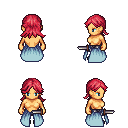
a pixel art fantasy rpg character, female body template, human, tanned skin, overskirt, metal pants, ruby red loose hair, black shoes, dagger, four views (front, back, left, right), 2x2 character sprite sheet, small pixel art, hard edges, no anti-aliasing